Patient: sex M, age 60
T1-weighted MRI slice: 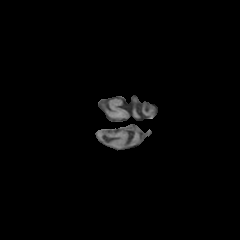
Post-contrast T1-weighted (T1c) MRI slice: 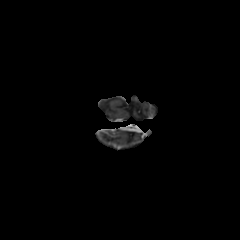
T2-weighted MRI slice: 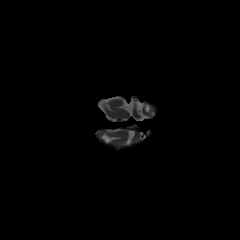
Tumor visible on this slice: no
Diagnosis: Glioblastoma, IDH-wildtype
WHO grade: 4